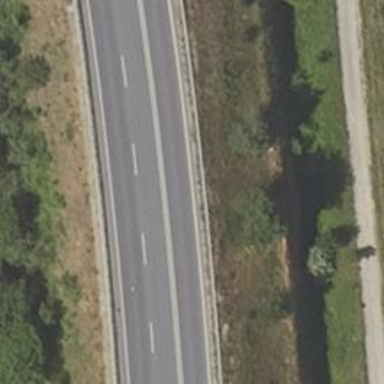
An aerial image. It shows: Asphalt motorroad with trunk classification.